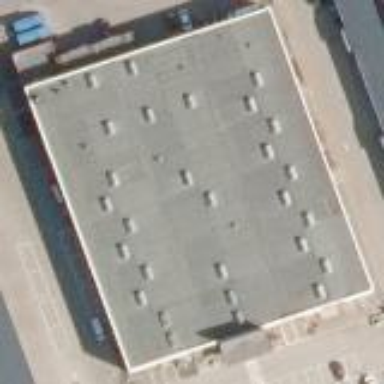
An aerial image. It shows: Retail building housing hardware shop.